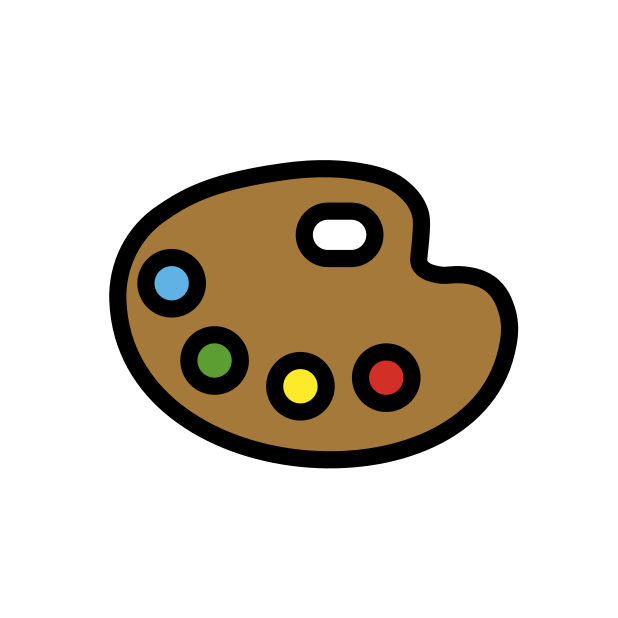
Emoji: 🎨
Name: artist palette
Unicode: 0x1f3a8